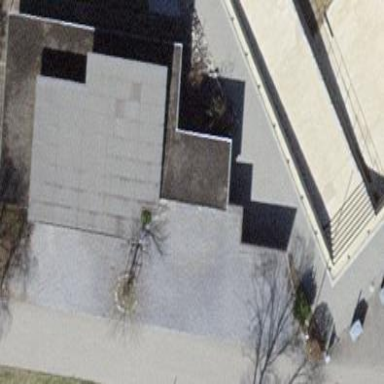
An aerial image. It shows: View of roof of building.